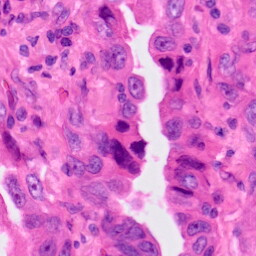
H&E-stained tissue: Lung